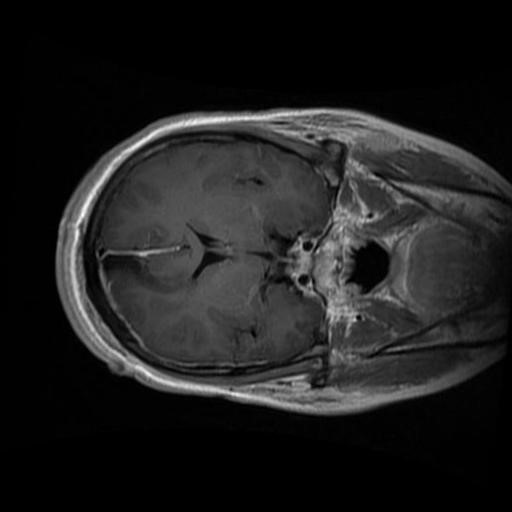
Label: brain_glioma